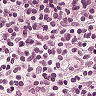
Metastatic tissue present: no